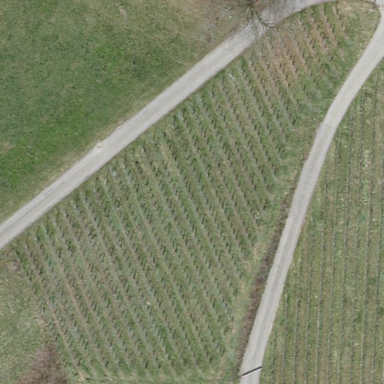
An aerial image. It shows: Vineyard with grape crops.